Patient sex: F
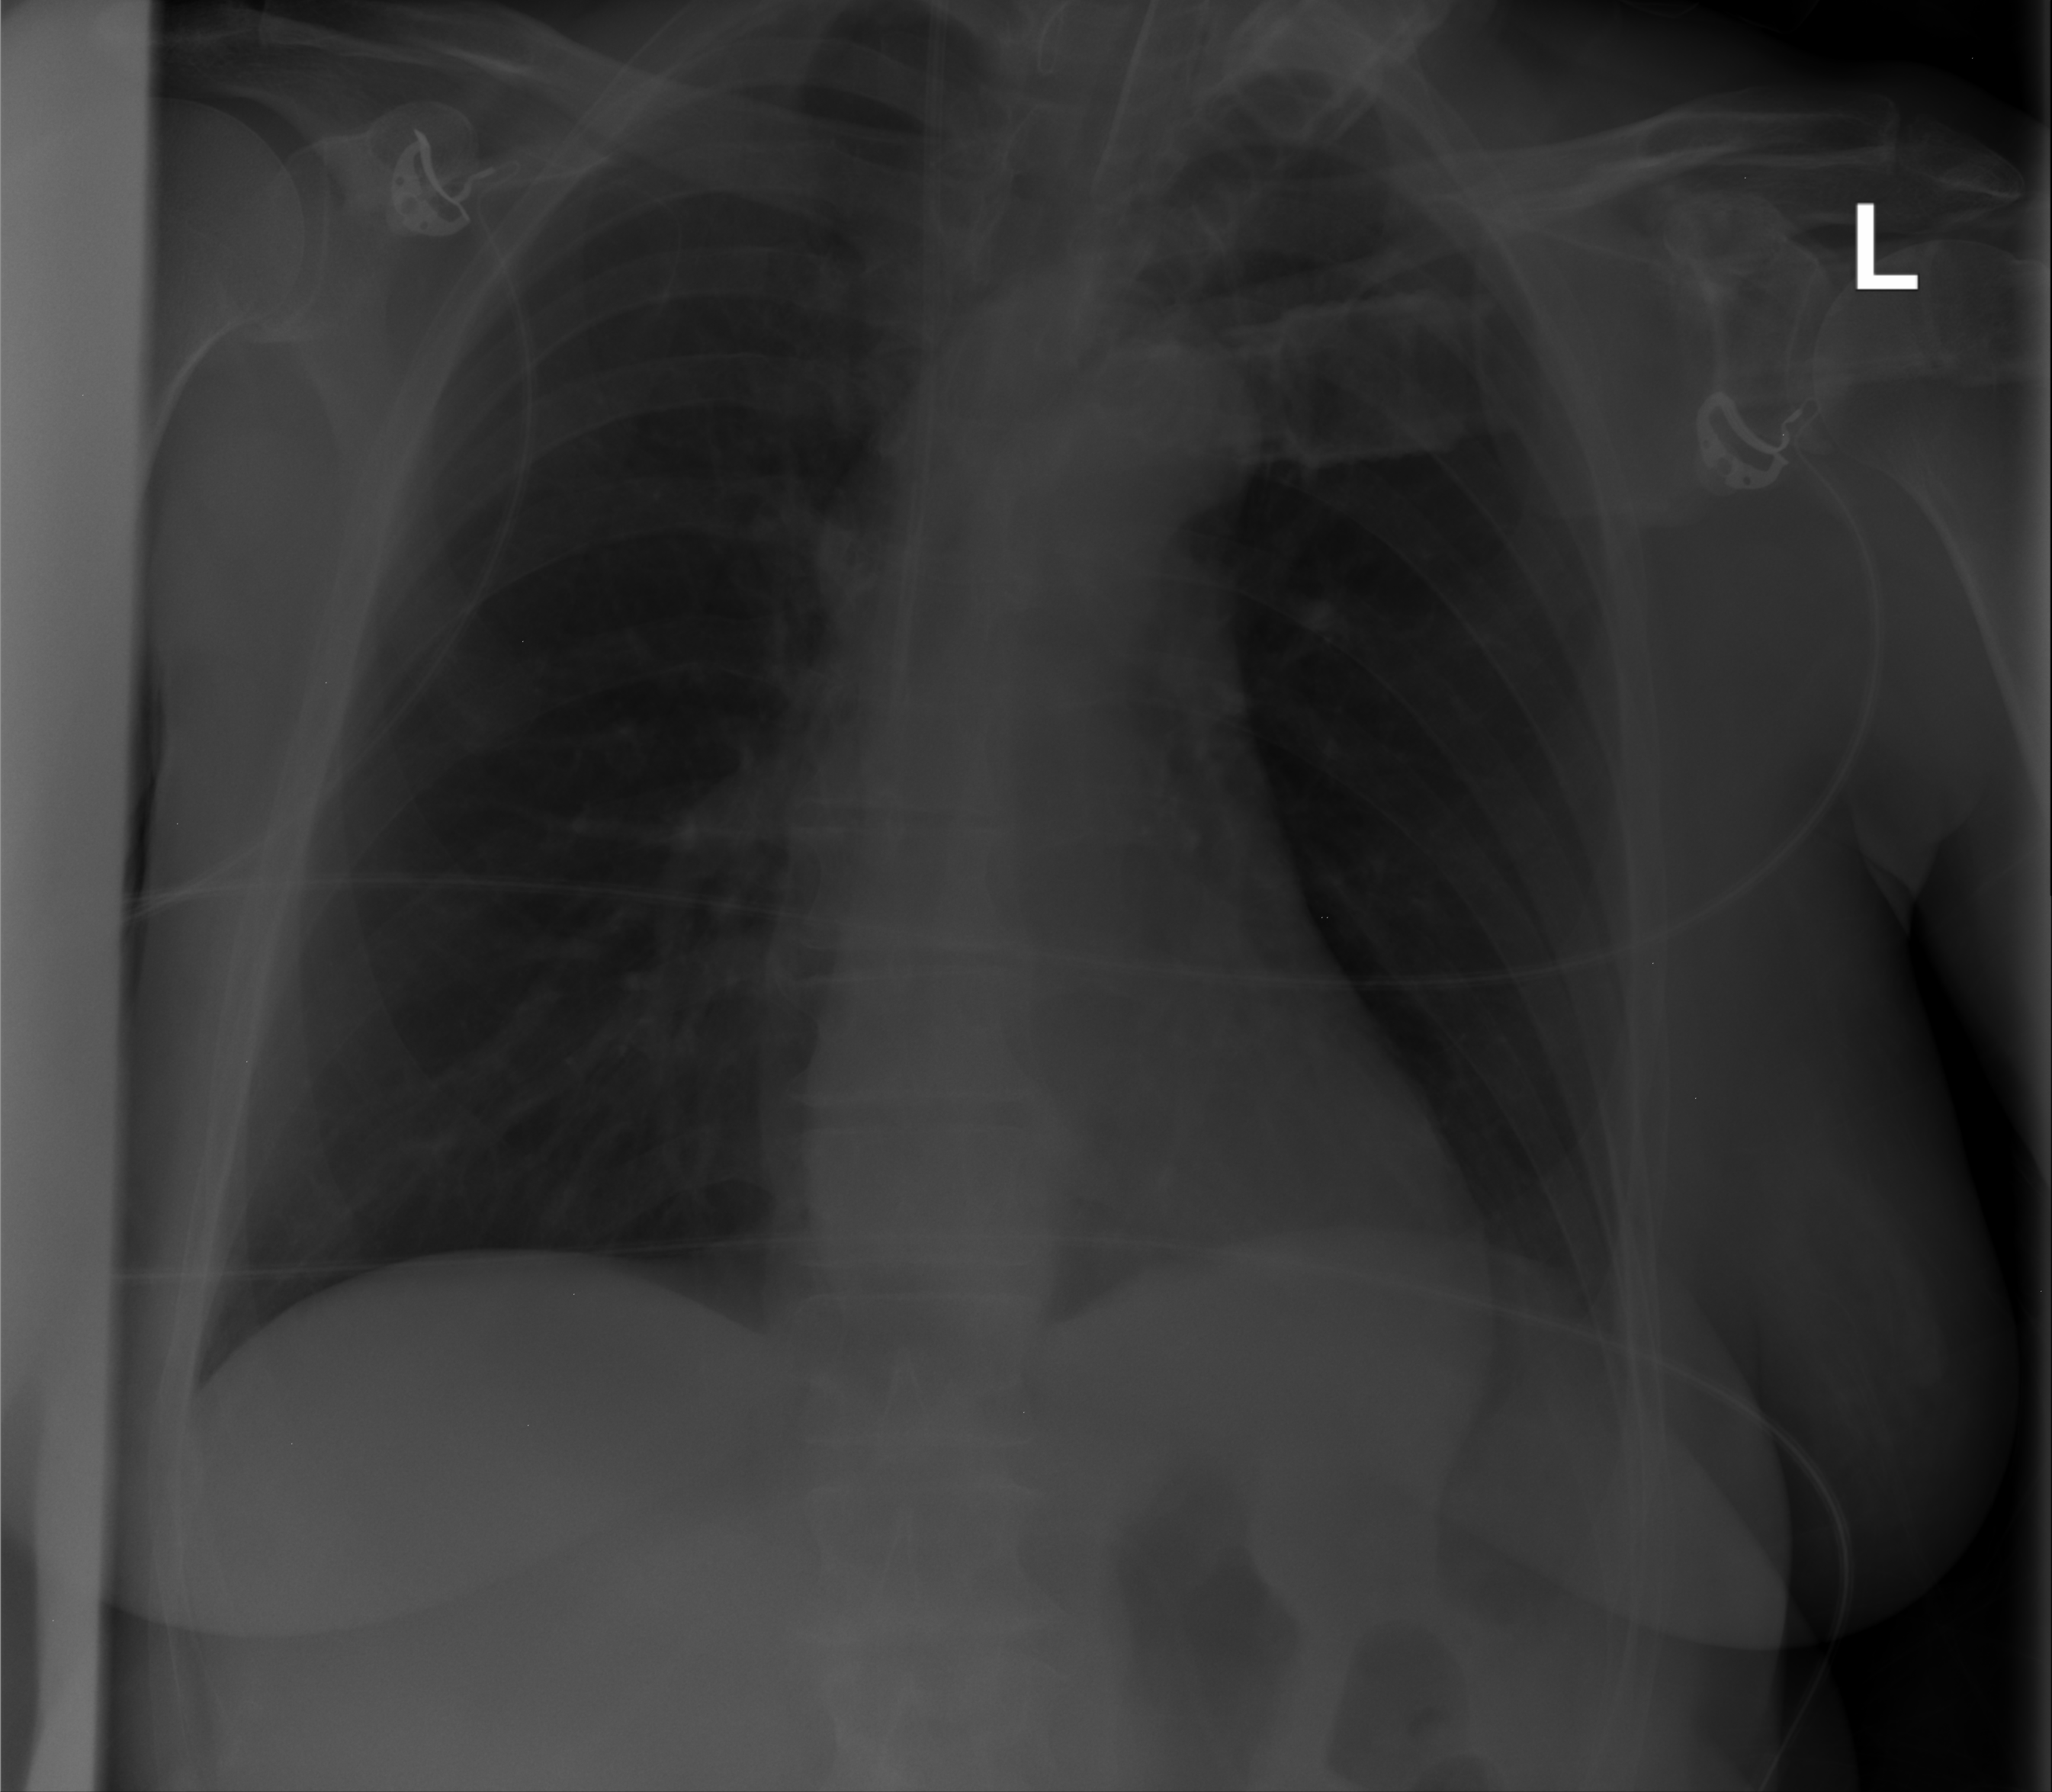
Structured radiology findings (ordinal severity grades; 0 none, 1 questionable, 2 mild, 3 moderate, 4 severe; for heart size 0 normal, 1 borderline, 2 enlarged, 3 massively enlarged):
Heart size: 0
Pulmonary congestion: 0
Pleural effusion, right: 0
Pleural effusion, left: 2
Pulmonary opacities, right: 0
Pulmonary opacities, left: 0
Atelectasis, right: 0
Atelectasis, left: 0